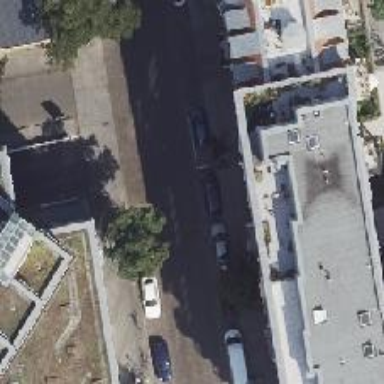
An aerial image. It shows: Parking lane designated for parking.